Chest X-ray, PA view. Patient: 63 years old, sex M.
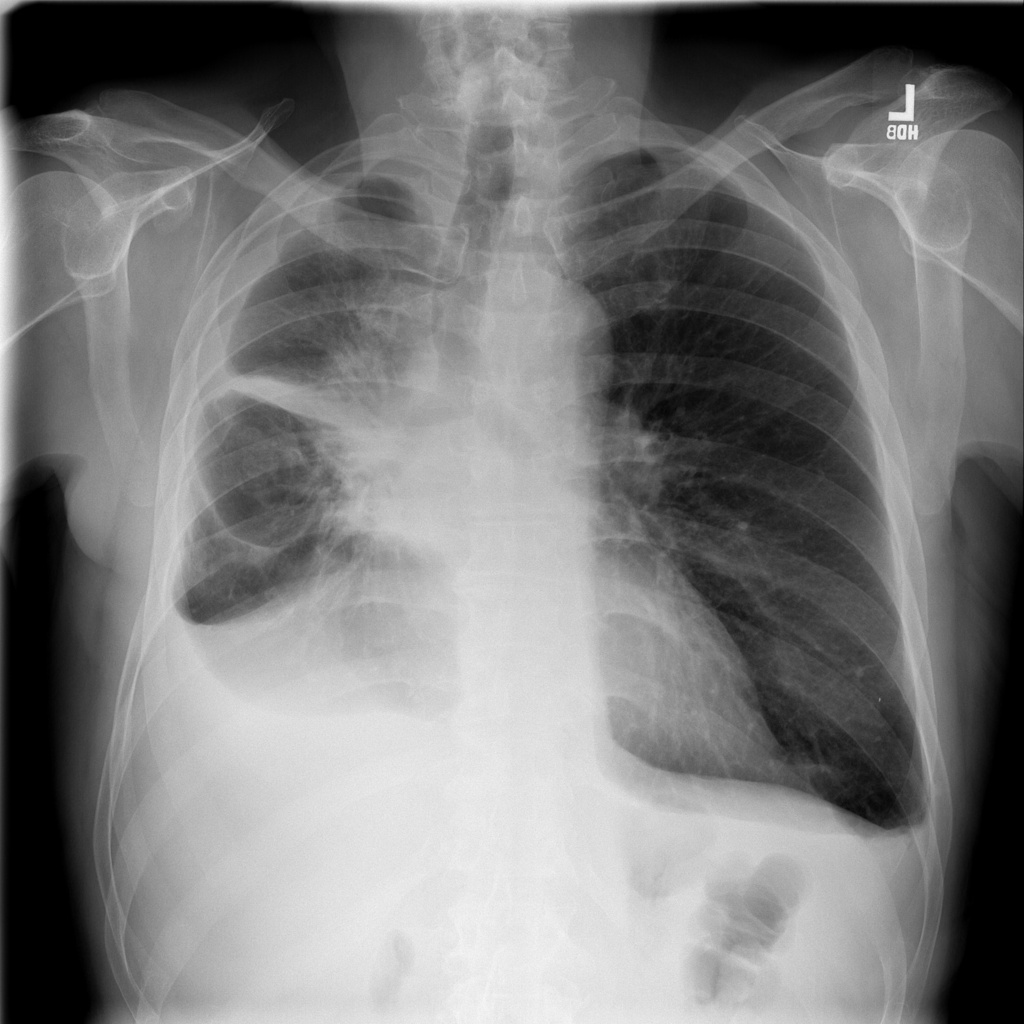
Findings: Mass, Pleural_Thickening